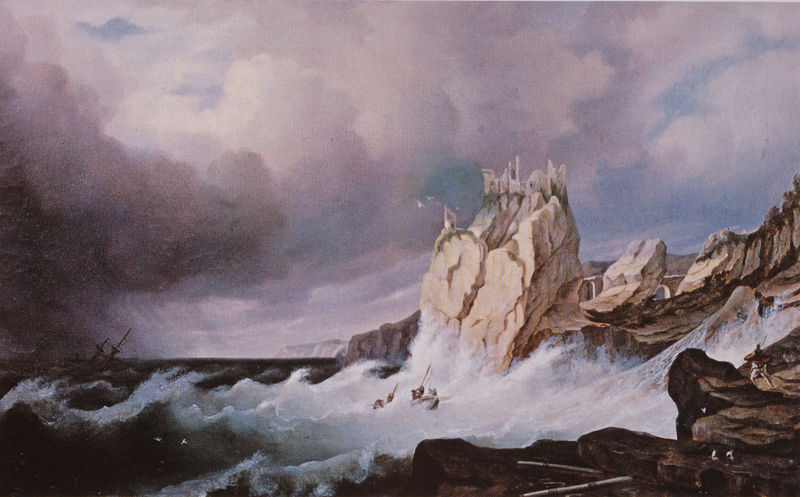
Titel: Seesturm an der Küste
Künstler: Johann Heinrich Sander
Standort: München
Institution: Privatbesitz
Schlagwörter: berg, blau, felsen, gemälde, gewitter, himmel, mann, meer, vogel, wasser, weiß, wolken, landschaft, menschen, see, ufer, bewegung, braun, grau, kreide, licht, männer, schwarz, wolke, mensch, stein, tod, vögel, wind, brücke, sonne, insel, land, rosa, boot, boote, gischt, küste, schiff, schiffe, segelboot, segelschiffe, welle, wellen, bogen, fischer, mast, segelschiff, fels, gebirge, klippen, sonnenlicht, masten, friedrich, romantik, brandung, brausen, flut, möven, möwe, möwen, schiffbruch, seenot, stranden, sturm, sturmflut, stürmisch, unglück, untergang, unwetter, wellengang, wetter, woge, wogen, blue, men, people, white, black, gray, painting, pink, brown, klippe, steilküste, regen, bögen, ruine, stangen, burg, riff, festung, gefahr, ruinen, seegang, cliff, clouds, man, rock, rocks, sky, rotbraun, wrack, boat, landscape, ocean, sea, ship, shore, water, waves, island, matrosen, light, caspar david friedrich, toben, purple, birds, boats, cliffs, crash, felsenküste, foam, kentern, rettung, schiffbrüchige, schiffswrack, seascape, shipwreck, storm, stormy, wave, wreck, inseln, festland, burgruine, schwimmer, kliff, segelmasten, rain, weather, seeleute, bruch, lighthouse, ships, freidrich, gischtendes meer vor burgruine, zerschellt, zeschellt, marinemalerei, segelbote, wassr, tan, steinküste, kreidefelsen, rocky, tide, wild, sturm felsen schiffbruch, braun grau, oars, pinnacle, masts, beack, drown, hufer, debris, surf, sink, breakers, crag, drawining, high tide, wrecj, enufer, roachs, cape of good hope, sturm#schiffe